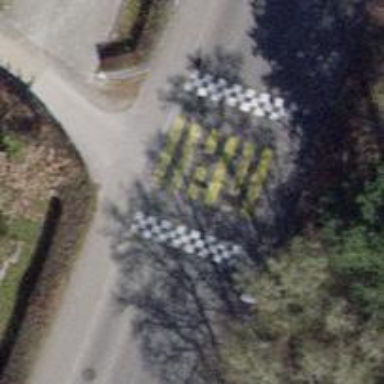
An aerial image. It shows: Uncontrolled zebra crossing with table for traffic calming.